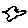
Label: bird